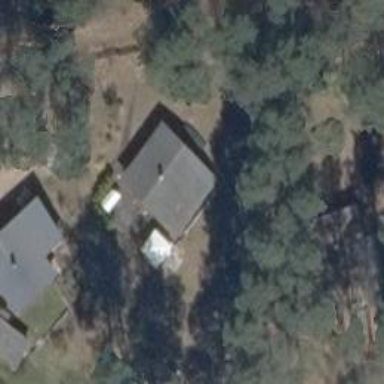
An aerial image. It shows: Bungalow.